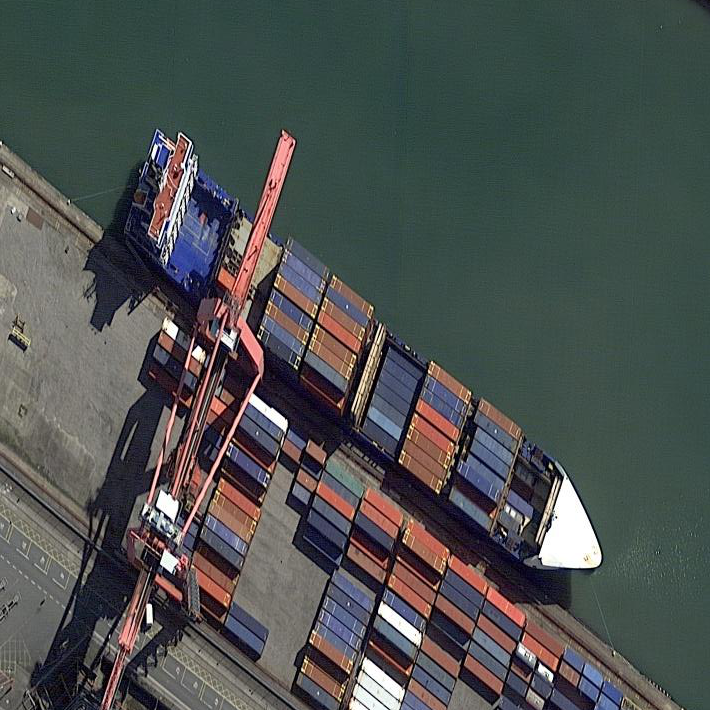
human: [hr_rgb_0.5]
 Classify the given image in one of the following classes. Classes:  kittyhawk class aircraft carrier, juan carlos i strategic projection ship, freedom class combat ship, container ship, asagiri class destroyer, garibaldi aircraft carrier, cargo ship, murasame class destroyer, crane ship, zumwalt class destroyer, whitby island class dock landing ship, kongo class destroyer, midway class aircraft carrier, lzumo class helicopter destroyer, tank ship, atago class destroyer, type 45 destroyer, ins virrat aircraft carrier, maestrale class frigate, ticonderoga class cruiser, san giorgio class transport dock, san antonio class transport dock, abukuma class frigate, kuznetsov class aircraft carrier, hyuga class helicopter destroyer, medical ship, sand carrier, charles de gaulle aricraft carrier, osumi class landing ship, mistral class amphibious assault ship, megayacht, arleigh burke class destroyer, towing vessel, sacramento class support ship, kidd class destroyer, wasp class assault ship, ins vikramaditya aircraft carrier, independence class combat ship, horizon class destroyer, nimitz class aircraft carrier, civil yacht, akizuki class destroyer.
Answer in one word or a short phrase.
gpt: Container ship